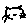
Label: cat